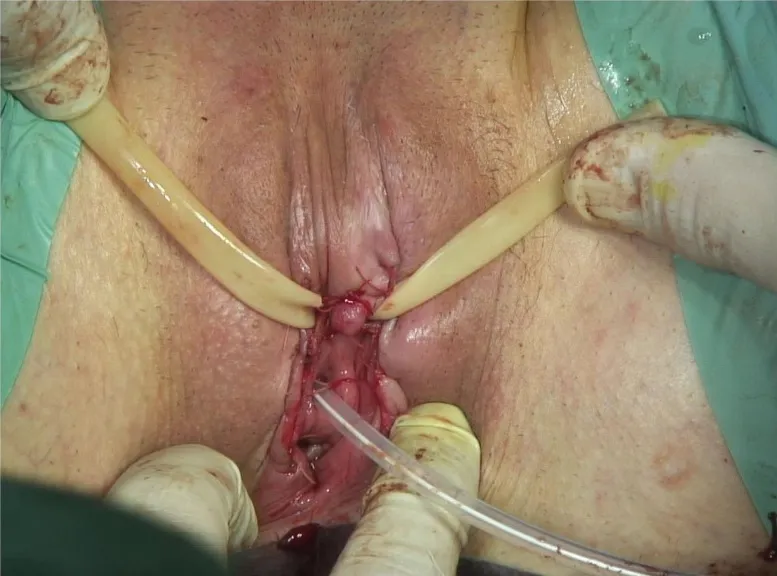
End of surgery.
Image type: medical_photograph (other_medical_photograph)